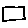
Label: square